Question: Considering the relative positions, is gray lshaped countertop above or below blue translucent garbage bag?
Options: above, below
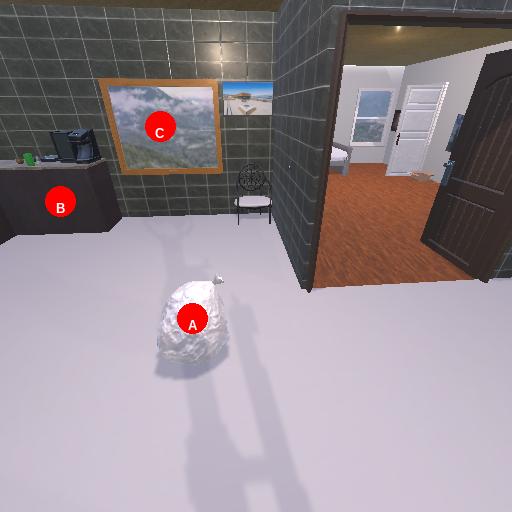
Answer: above